Question: '''
public class NoteActivity extends FragmentActivity implements ActionBar.TabListener
{
private ViewPager viewPager;
private TabsPagerAdapter mAdapter;
private ActionBar actionBar;
// Tab titles
private String[] tabs = {"Note", "Note Info"};
@Override
public void onCreate(Bundle savedInstanceState)
{
super.onCreate(savedInstanceState);
setContentView(R.layout.activity_note);
viewPager = (ViewPager) findViewById(R.id.pager);
actionBar = getActionBar();
mAdapter = new TabsPagerAdapter(getSupportFragmentManager());
viewPager.setAdapter(mAdapter);
actionBar.setHomeButtonEnabled(false);
actionBar.setNavigationMode(ActionBar.NAVIGATION_MODE_TABS);
// Adding Tabs
for (String tab_name : tabs) {
actionBar.addTab(actionBar.newTab().setText(tab_name)
.setTabListener(this));
}
viewPager.setOnPageChangeListener(new ViewPager.OnPageChangeListener() {
@Override
public void onPageSelected(int position) {
actionBar.setSelectedNavigationItem(position);
}
@Override
public void onPageScrolled(int arg0, float arg1, int arg2) {
}
@Override
public void onPageScrollStateChanged(int arg0) {
}
});
}
@Override
public void onTabSelected(Tab tab, FragmentTransaction ft) {
// TODO Auto-generated method stub
viewPager.setCurrentItem(tab.getPosition());
}
@Override
public void onTabUnselected(Tab tab, FragmentTransaction ft) {
// TODO Auto-generated method stub
}
@Override
public void onTabReselected(Tab tab, FragmentTransaction ft) {
// TODO Auto-generated method stub
}
}
'''
'''
public class TabsPagerAdapter extends FragmentPagerAdapter
{
public TabsPagerAdapter(FragmentManager fm) {
super(fm);
}
@Override
public Fragment getItem(int index) {
switch (index)
{
case 0:
return new NoteFragment();
case 1:
return new NoteInfoFragment();
}
return null;
}
@Override
public int getCount()
{
// get item count - equal to number of tabs
return 2;
}
}
'''
So basically, I used an example of Tabs View and got the Tabs working and it looks like this:
What would I have to do to make it just swipeable without the Tabs showing. An example is like Snapchat. It definitely uses the Swipe view control but the tabs are hidden. Can someone please show me how to get this done?
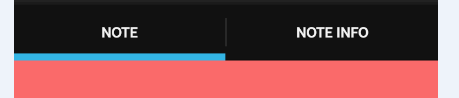
Answer: Since you already have a ViewPager in your code, all you have to do is remove the code that creates the ActionBar tabs (under the comment '// Adding tabs'), as well as the code that synchronizes the tab selection with the current page (start with the 'ViewPager.OnPageChangeListener' and the 'ActionBar.TabListener' callbacks and see if anything breaks).